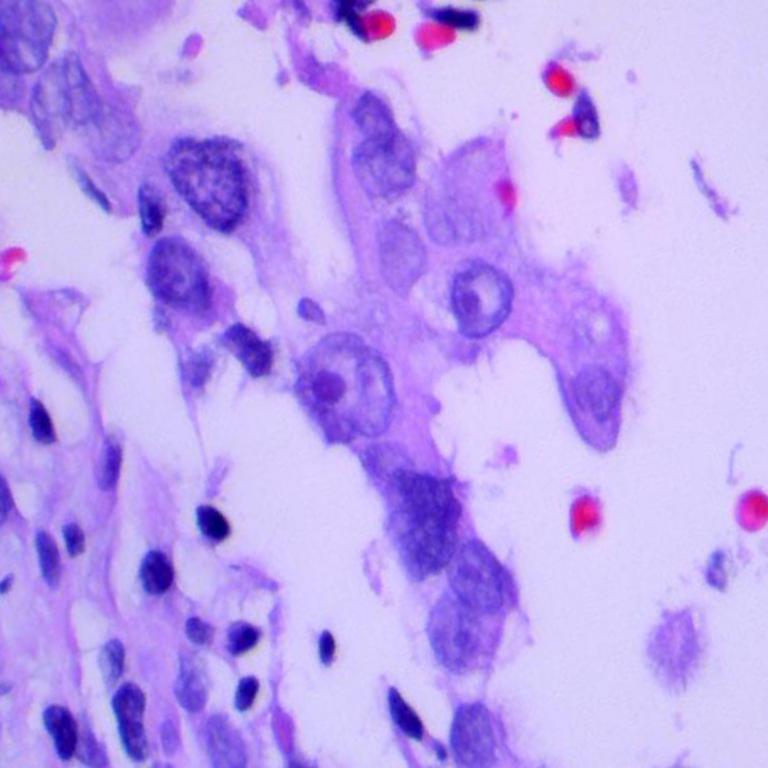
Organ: lung
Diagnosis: adenocarcinomas